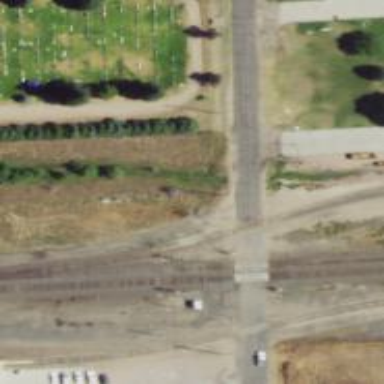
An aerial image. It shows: Railway level crossing.